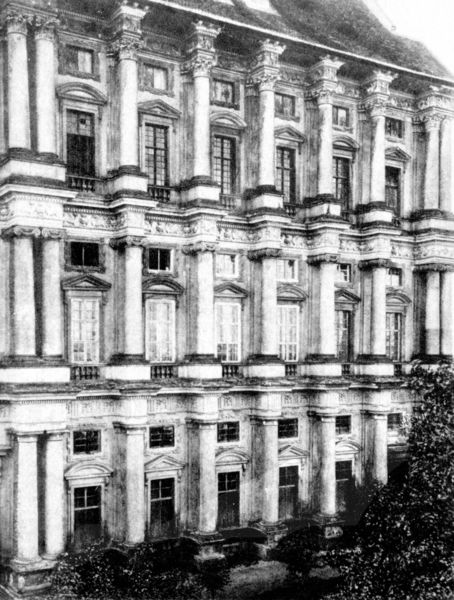
Titel: Schloss Liechtenstein (Fassade)
Künstler: Karl Eusebius von Liechtenstein
Standort: Pumlov
Institution: Schloss Liechtenstein
Schlagwörter: baum, bäume, fenster, schwarz, straße, säule, säulen, weiss, blick, dach, gebäude, haus, architektur, barock, sockel, bild, büsche, sträucher, klassizismus, pflanzen, garten, balkon, ansicht, bogen, fassade, giebel, pilaster, dekoration, symmetrie, ornamente, tiefe, foto, fotografie, bögen, eingang, sprossen, palast, balustrade, symmetrisch, schwarz-weiß, kapitelle, kapitell, fries, sims, kaputt, doppelsäulen, gesims, glasfenster, ionisch, simse, offenes fenster, geschosse, herrenhaus, konsole, dorisch, korinthisch, fenstersprossen, stockwerke, rennaissance, aufnahme, relieff, gebälk, friese, bauwerk, vorsprünge, superposition, basen, balluster, fensterfront, fensterachse, geschoß, jonisch, rundgiebel, vorgarten, zwischengeschosse, oberlichte, fesco, detailrecih, altbau, gebäl, waeiss, dach konsole, bewchsen, 3 stockwerke, herrenaus, dekoratiiv, kniestock